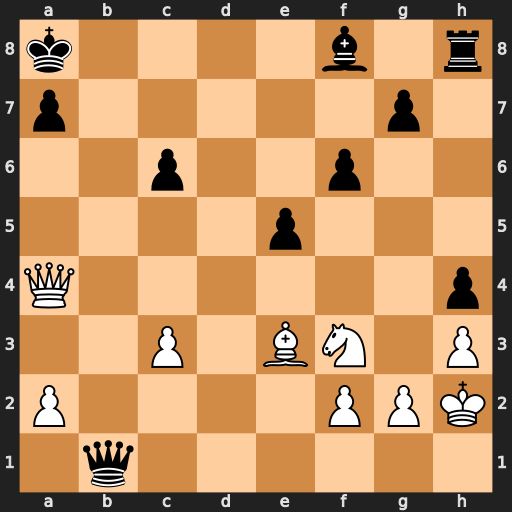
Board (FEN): k4b1r/p5p1/2p2p2/4p3/Q6p/2P1BN1P/P4PPK/1q6
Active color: w
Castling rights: -
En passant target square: -
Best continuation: Qxa7#